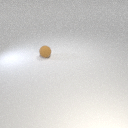
small brown rubber sphere